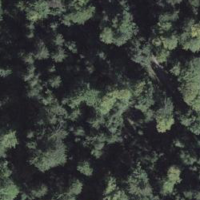
EUNIS habitat code: 44
Species observed at this site:
Salvia glutinosa